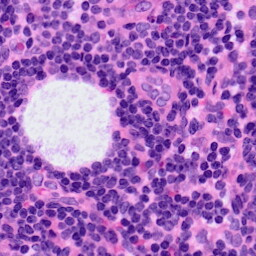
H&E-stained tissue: LymphNode